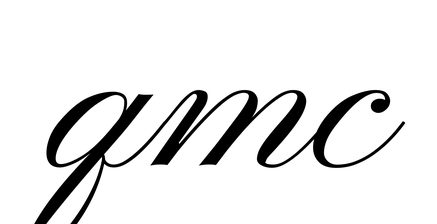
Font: PinyonScript-Regular